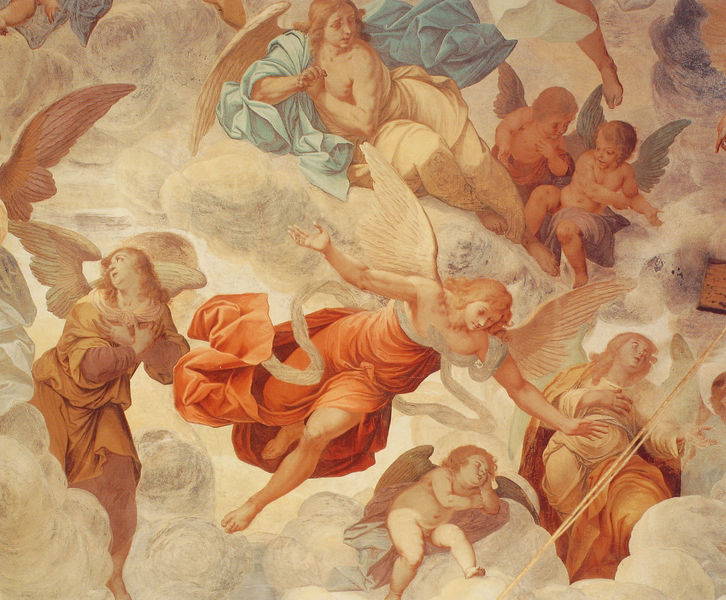
Titel: Die Engel/Kreuzigung
Künstler: Antonio Busca
Institution: Ossuccio: Sacri Monte di Varese, X Kapelle
Schlagwörter: akt, blau, flügel, fuß, gemälde, hand, himmel, körper, nackt, umhang, wolken, frauen, braun, frau, haar, hell, orange, rot, schal, tuch, wolke, beige, gesichter, arm, arme, band, barock, falten, federn, gesicht, knoten, öl, gewand, haare, mantel, tücher, locken, fliegen, kinder, engel, putte, putto, hellblau, lila, flattern, faltenwurf, fresko, bänder, putten, fiß, putti, christentum, deckenmalerei, engelsflügel, ölgemäde, frekso, christianity, rbel, flügel flattern